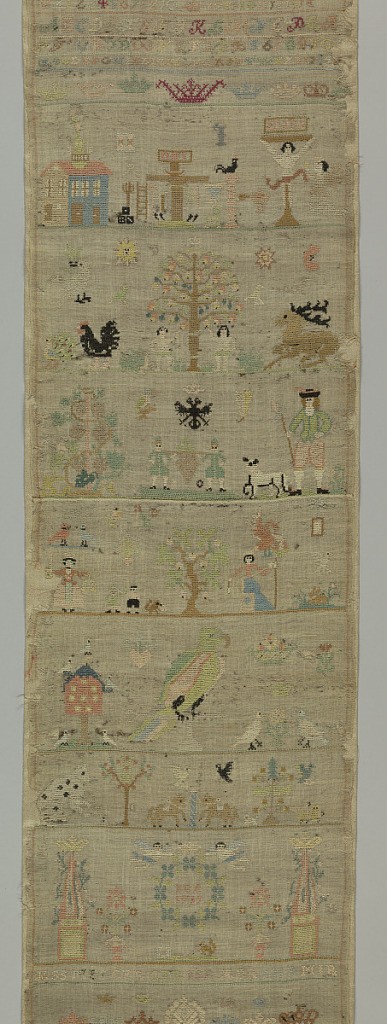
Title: Sampler
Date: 1791
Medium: silk embroidery, wool foundation Technique: cross stitch on plain weave
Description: Geometric and floral cross borders with alphabets and numerals.  Biblical scenes, people, birds and animals.  Initialed "I. E. R." with the year "1791."